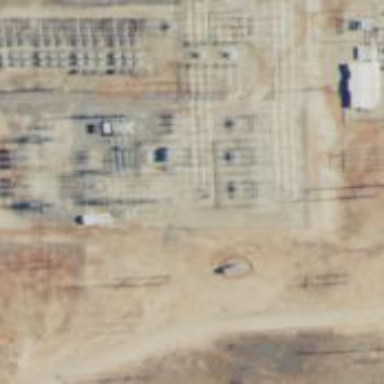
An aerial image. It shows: Switch for power supply.